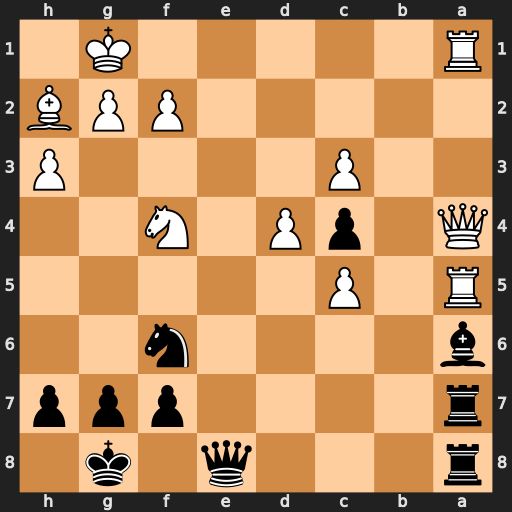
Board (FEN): r3q1k1/r4ppp/b4n2/R1P5/Q1pP1N2/2P4P/5PPB/R5K1
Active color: b
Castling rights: -
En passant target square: -
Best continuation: Bb5 Rxa7 Bxa4 Rxa8 Qxa8